Question: When I open my website in mobile, it redirect to an other url. I check my website from here <URL> it gives me this result

How can I fix this issue ?
My website is in magento.
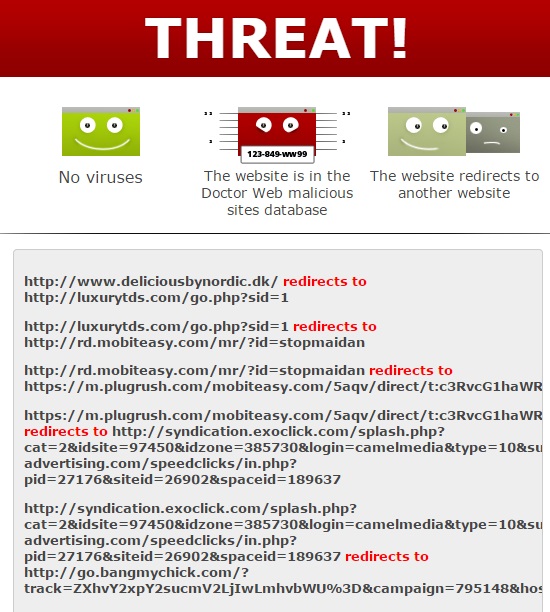
Answer: Download fresh .htaccess file of magento and replace it with old.